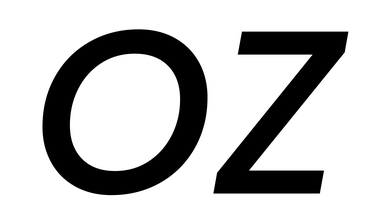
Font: Poppins-MediumItalic